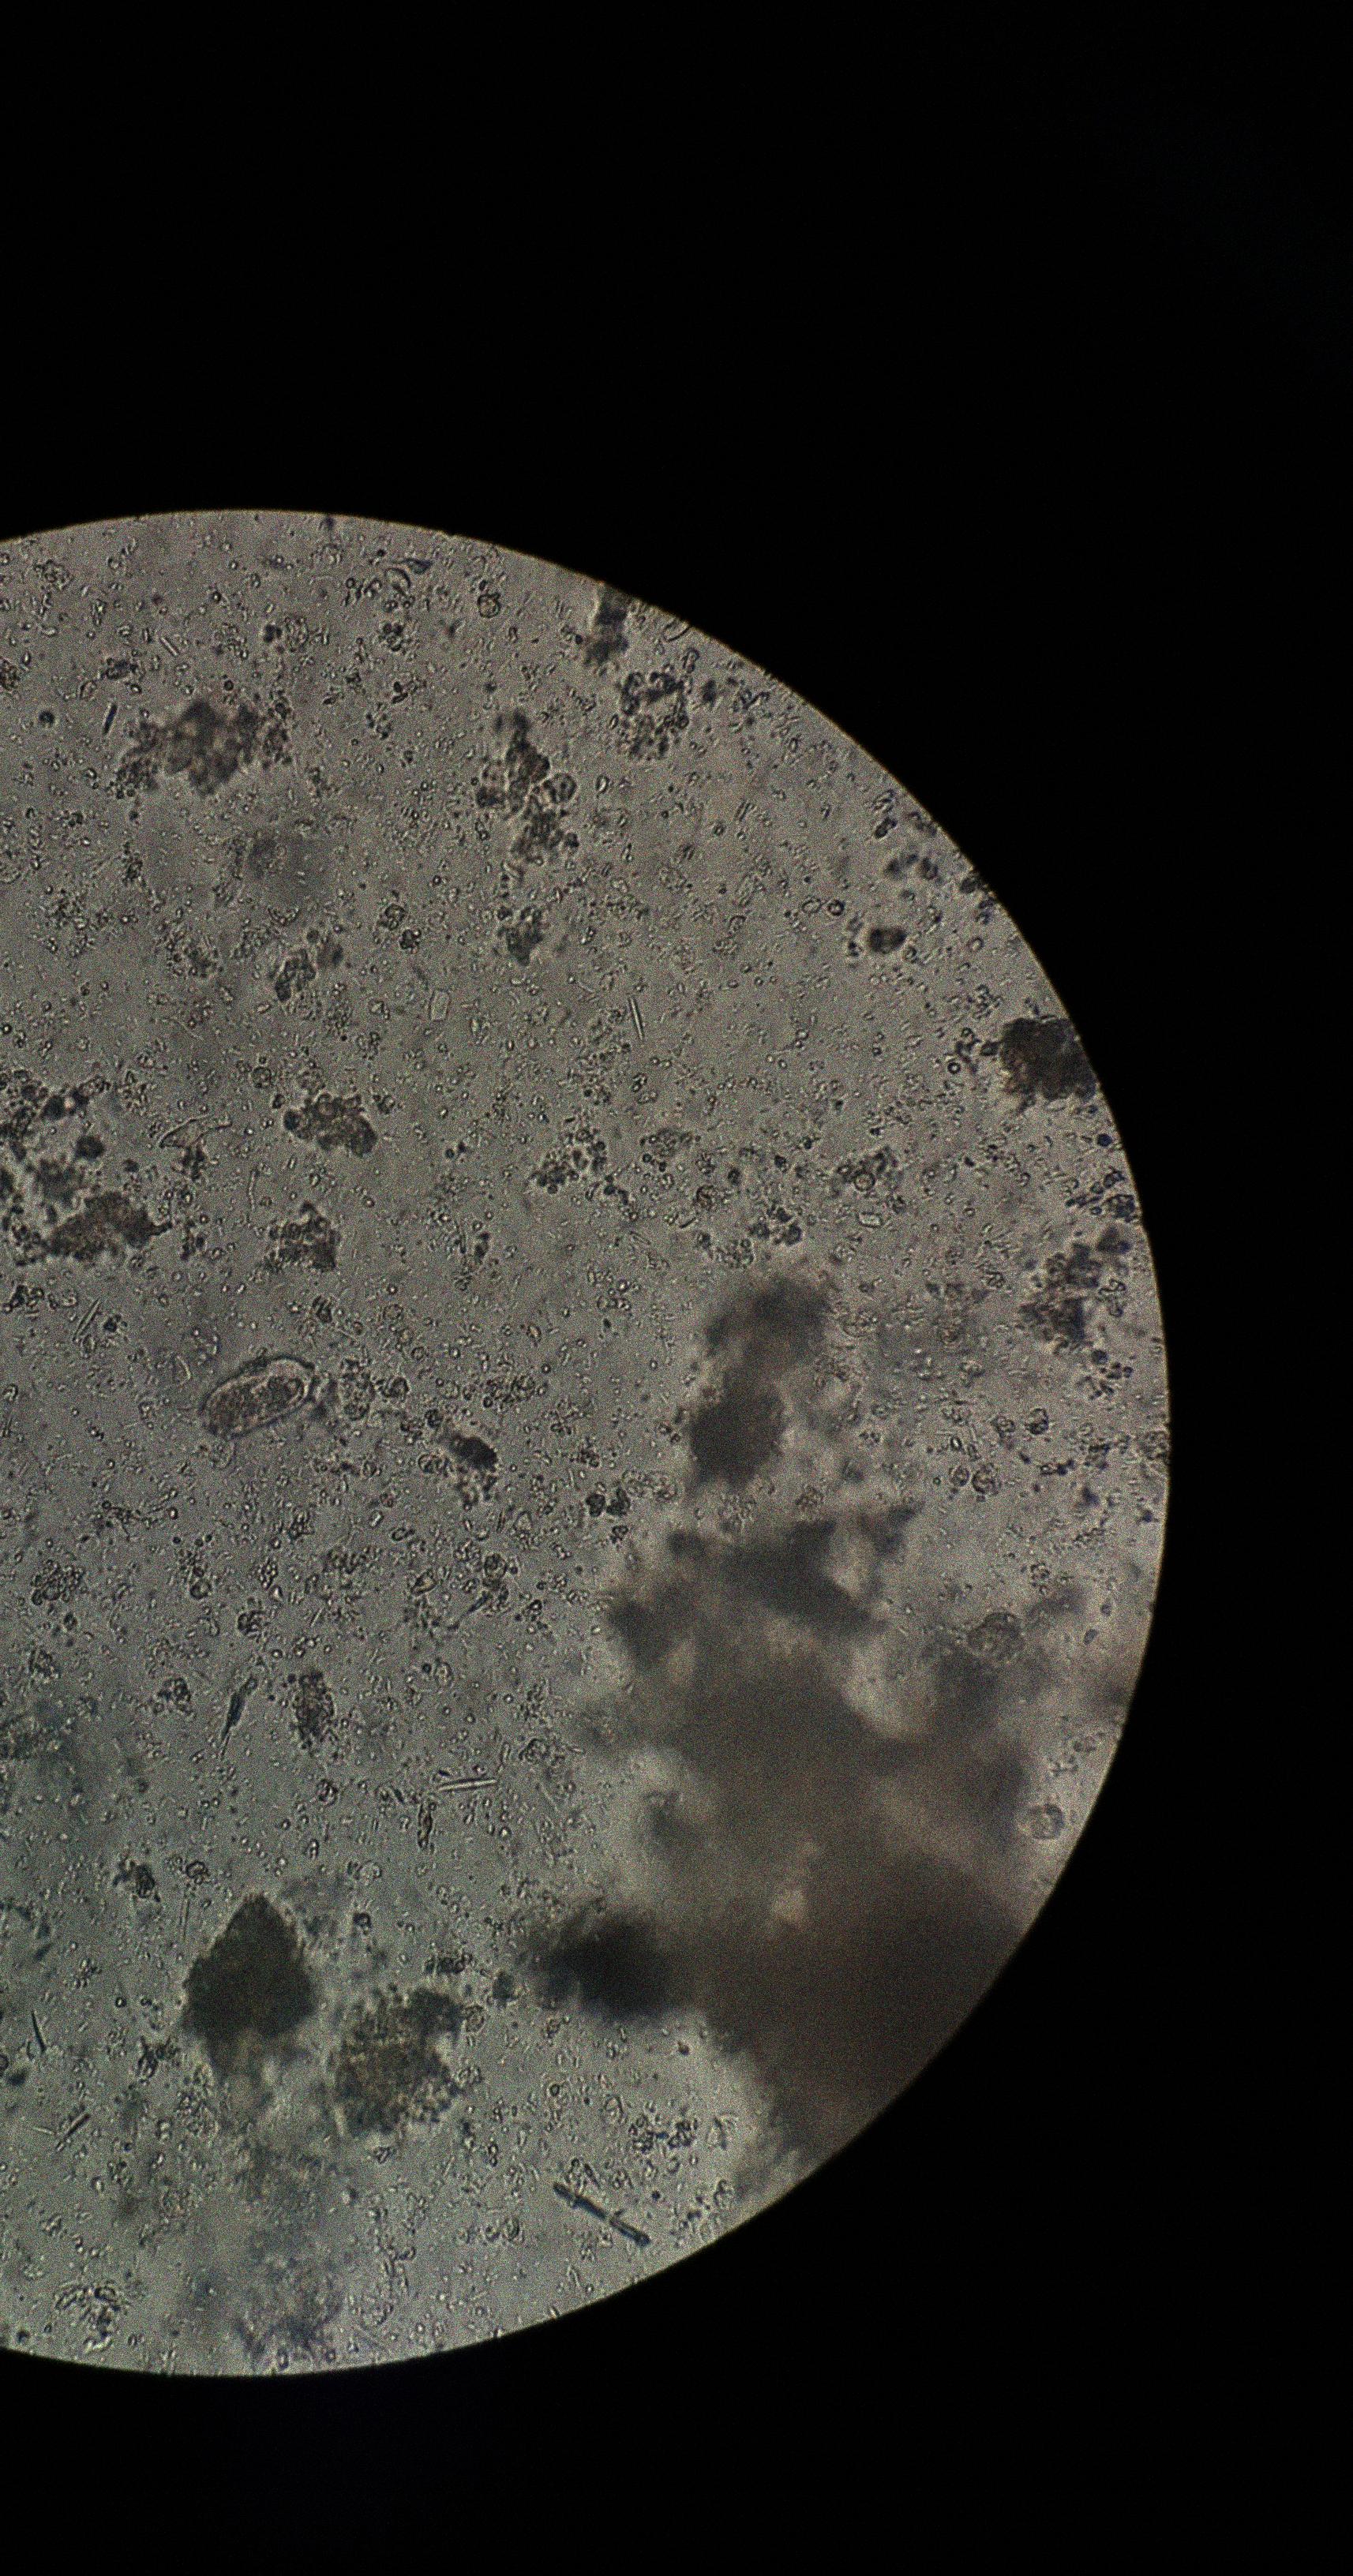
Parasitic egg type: Capillaria philippinensis